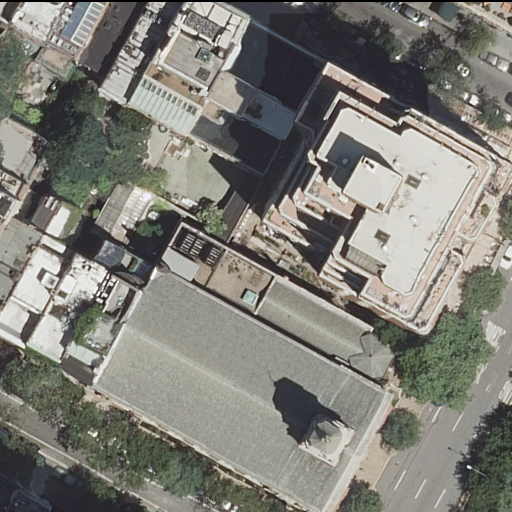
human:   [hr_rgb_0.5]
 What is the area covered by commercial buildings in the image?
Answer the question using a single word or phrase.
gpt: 0m2

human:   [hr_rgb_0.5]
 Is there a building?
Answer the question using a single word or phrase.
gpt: yes

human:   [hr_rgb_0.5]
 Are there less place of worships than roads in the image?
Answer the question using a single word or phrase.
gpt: yes

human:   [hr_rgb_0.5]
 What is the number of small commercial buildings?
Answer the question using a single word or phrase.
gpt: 0

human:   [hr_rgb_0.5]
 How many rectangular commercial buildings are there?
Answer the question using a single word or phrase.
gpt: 0

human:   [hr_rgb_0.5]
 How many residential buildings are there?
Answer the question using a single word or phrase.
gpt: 18

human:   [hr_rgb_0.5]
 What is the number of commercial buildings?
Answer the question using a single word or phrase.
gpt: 0

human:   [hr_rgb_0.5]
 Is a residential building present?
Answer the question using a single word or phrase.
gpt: yes

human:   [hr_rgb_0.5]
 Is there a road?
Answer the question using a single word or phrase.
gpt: yes

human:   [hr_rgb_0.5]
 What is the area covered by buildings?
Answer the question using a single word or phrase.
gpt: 5916m2

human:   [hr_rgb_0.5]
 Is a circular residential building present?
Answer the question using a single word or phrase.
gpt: no

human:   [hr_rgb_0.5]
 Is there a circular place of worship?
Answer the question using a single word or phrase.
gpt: no

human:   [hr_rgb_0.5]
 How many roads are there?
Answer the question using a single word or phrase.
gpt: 3

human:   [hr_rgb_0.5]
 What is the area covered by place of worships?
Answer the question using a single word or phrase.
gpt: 1996m2

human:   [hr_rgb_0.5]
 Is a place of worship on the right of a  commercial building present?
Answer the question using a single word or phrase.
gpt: no

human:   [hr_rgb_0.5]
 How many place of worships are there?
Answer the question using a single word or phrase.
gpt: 1

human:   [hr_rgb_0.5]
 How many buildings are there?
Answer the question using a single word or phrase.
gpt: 18

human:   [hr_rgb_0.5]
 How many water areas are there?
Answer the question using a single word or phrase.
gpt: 0

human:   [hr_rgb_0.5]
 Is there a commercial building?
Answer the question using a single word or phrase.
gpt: no

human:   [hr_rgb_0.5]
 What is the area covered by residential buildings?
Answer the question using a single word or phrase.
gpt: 5916m2

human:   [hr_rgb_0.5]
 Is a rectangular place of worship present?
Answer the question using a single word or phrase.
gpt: no

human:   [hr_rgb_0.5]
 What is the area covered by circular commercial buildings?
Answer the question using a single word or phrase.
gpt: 0m2

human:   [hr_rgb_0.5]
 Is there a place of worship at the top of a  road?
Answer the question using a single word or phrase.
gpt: no

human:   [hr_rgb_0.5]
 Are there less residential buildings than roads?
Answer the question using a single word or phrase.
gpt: no

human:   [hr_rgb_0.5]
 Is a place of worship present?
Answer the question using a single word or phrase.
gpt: yes

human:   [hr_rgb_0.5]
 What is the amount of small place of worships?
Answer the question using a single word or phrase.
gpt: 0

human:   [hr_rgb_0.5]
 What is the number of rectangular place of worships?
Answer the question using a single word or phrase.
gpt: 0

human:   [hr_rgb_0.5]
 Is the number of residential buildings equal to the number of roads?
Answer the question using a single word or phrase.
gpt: no

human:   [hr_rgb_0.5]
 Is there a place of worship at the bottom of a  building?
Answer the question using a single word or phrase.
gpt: yes

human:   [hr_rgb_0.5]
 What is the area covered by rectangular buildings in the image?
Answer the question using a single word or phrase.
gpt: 2280m2

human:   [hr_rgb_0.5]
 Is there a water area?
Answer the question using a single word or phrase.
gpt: no

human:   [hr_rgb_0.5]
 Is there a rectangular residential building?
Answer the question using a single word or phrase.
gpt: yes

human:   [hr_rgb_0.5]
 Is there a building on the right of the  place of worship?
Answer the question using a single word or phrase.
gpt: yes

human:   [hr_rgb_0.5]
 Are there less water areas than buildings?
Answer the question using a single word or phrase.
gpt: yes

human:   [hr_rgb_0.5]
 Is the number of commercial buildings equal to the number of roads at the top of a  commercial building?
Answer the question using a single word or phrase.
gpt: yes

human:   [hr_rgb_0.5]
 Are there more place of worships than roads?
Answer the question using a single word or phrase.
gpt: no

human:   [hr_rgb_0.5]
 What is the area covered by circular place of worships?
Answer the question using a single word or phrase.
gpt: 0m2

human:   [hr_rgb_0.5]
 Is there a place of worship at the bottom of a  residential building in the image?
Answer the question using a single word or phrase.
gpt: yes

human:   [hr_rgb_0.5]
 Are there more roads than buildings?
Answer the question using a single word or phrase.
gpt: no

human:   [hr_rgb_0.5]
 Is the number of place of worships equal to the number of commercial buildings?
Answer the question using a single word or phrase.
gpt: no

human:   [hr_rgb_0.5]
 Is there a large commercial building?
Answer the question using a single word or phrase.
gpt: no

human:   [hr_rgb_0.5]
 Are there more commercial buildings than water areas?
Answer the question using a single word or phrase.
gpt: no

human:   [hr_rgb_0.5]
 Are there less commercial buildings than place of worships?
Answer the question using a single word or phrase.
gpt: yes

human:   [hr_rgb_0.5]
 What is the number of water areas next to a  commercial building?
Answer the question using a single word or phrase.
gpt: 0

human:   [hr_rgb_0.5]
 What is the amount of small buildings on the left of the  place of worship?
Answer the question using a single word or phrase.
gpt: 4

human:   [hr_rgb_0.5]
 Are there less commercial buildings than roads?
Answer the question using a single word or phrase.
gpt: yes

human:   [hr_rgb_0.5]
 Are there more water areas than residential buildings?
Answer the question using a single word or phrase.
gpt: no

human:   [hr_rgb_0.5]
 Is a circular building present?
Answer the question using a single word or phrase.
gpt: no

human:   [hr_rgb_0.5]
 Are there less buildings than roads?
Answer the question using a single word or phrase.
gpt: no

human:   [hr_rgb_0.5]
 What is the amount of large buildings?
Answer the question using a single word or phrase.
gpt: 2

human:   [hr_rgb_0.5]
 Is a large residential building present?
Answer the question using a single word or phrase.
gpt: yes

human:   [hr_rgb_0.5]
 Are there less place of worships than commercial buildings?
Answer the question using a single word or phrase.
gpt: no

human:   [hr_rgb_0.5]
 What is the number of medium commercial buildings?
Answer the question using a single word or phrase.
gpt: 0

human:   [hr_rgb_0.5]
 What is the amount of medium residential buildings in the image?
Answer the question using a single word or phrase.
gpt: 11

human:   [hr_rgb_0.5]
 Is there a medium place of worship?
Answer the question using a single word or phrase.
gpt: no

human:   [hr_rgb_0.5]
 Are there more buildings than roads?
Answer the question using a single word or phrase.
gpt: yes

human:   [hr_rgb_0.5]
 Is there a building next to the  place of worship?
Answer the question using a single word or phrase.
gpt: yes

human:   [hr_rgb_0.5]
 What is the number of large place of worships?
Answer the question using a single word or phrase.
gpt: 1

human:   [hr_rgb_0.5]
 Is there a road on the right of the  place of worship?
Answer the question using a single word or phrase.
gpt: yes

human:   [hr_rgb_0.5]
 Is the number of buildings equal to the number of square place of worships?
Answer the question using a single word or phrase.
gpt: no

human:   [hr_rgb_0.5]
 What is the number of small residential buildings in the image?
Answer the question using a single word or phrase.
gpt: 5

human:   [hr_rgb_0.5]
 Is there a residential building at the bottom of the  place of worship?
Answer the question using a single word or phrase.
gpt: yes

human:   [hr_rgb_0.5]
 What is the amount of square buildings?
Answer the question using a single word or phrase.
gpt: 0

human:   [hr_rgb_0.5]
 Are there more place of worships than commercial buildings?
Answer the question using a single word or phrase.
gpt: yes